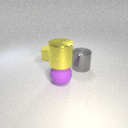
large gray metal cylinder in front of small yellow rubber cube